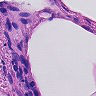
Metastatic tissue present: no